Question: Is it possible, to re-positioning the glyphicon so that it's displayed in the "human-eye"-center of the following Text?
To explain, what i mean:

I tried "large-glyphicon", but it doesnt make a difference. Is there some built-in function to solve this, or which CSS could i add manually.
.
Code-Snippet for better viewing:
'''
<link href="http://holdirbootstrap.de/dist/css/bootstrap.min.css" rel="stylesheet">
<script src="https://ajax.googleapis.com/ajax/libs/jquery/1.11.3/jquery.min.js"></script>
<script src="http://holdirbootstrap.de/dist/js/bootstrap.min.js"></script>
<div class="row" style="width:1200px;">
<div class="col-lg-12">
<h1 class="page-header">
Lunatics Car Club Austria
</h1>
</div>
<div class="col-md-4">
<div class="panel panel-default">
<div class="panel-heading">
<h4><span class="glyphicon glyphicon-info-sign" aria-hidden="true"></span>&nbsp;&nbsp;Uber den Verein</h4>
</div>
<div class="panel-body">
<p>Wir sind ein bei der Bezirkshauptmannschaft Vocklabruck <strong>eingetragener Club/Verein</strong> mit dem offiziellen Vereinsnamen &quot;Lunatics Auto Club Osterreich&quot;.<br>
<br>
</p>
<a href="#" class="btn btn-default">Vereinsinformationen + Downloads </a>
</div>
</div>
</div>
<div class="col-md-4">
<div class="panel panel-default">
<div class="panel-heading">
<h4><span class="glyphicon glyphicon-user" aria-hidden="true"></span>&nbsp;&nbsp;Mitglieder</h4>
</div>
<div class="panel-body">
<p>Wir zahlen 45 aktive Mitglieder mit XX Autos und insgesamt 5200PS aus dem Grossraum Vocklabruck. <br>
<br>
Unser Vorstand besteht aus 6 Mitgliedern.<br /><br /></p>
<a href="#" class="btn btn-default">Mitgliederprofile + Fahrzeugdetails</a>
</div>
</div>
</div>
<div class="col-md-4">
<div class="panel panel-default">
<div class="panel-heading">
<h4><span class="glyphicon glyphicon-road" aria-hidden="true"></span>&nbsp;&nbsp;Der Weg zu uns</h4>
</div>
<div class="panel-body">
<p>Hast du Lust, dich unserem Club anzuschliessen, und teilst unsere Begeisterung fur Autos sowie das Clubleben gleichermassen?<br>
<br>
Zogere nicht, und bewirb dich!</p>
<a href="#" class="btn btn-default">Kriterien + Formular</a>
</div>
</div>
</div>
</div>
'''
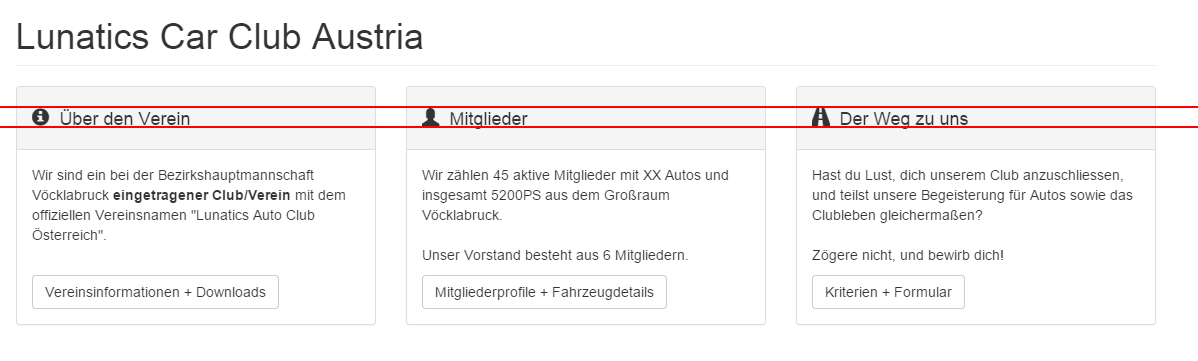
Answer: A quickest way to set this up would be to change your titles to 2 'span' tags and then pass a '.tblcell' class that uses the 'table-cell' CSS property.
HTML
'''
<h4>
<span class="tblcell glyphicon glyphicon-info-sign" aria-hidden="true"></span>
<span class="tblcell">Uber den Verein</span>
</h4>
'''
CSS
'''
.glyphicon {
position: static;
padding-right: 10px;
}
.tblcell {
display: table-cell;
vertical-align: middle;
}
'''
I also suggest not using the '& nbsp;' character you are using for padding and just use an actual CSS padding (which is what I did in your glyphicon class)
Here is a <URL>. The change has only been applied to your first title. Hope that helps.